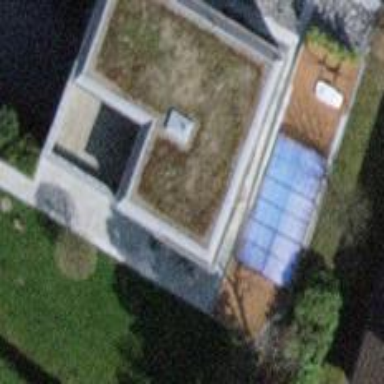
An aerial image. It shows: Detached building.